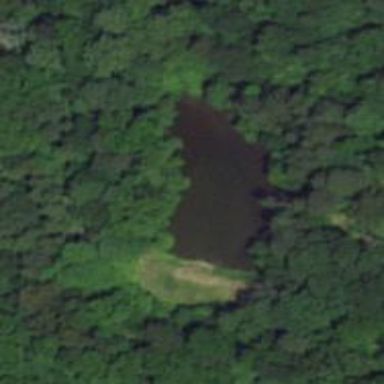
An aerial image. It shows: Pond surrounded by natural water.